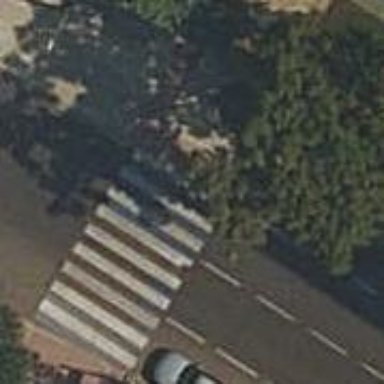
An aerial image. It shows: Footway with zebra crossing.